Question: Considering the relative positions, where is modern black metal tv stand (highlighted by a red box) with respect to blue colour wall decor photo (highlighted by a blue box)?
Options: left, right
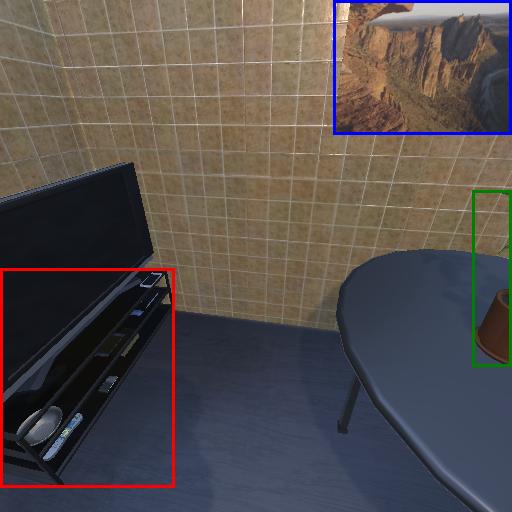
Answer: left